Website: apple
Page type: address-validator
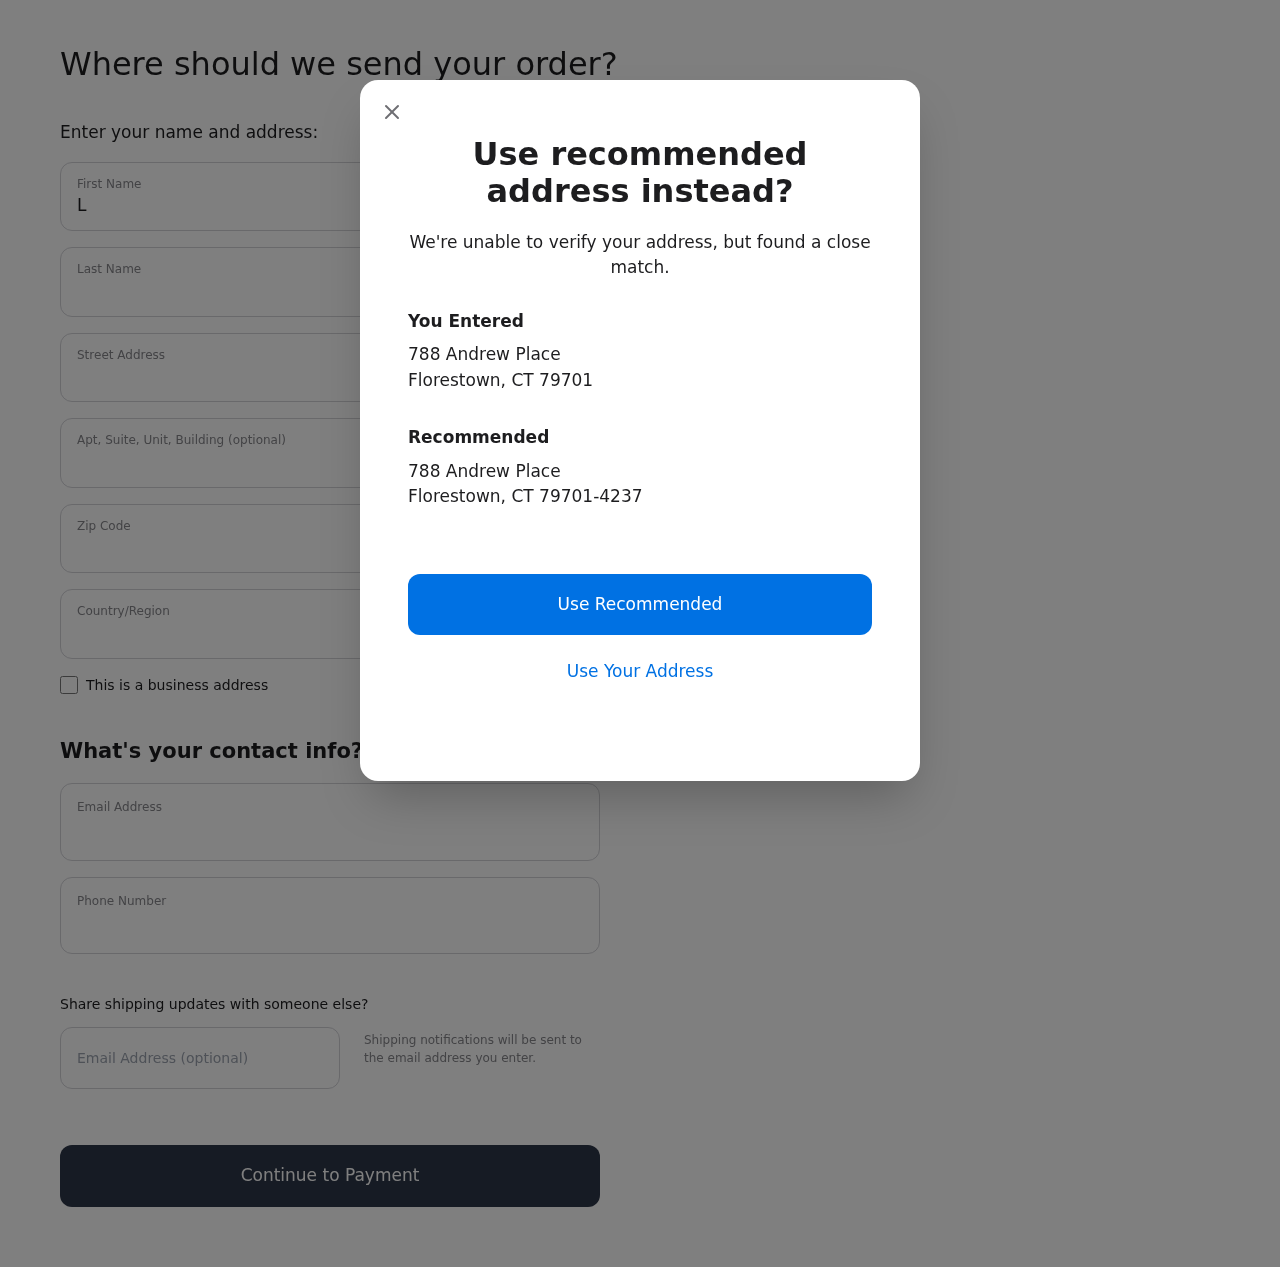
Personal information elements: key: PII_CITY
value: Florestown
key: PII_COUNTRY
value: United States
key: PII_EMAIL
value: laura.davies@gmail.com
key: PII_FIRSTNAME
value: Laura
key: PII_GIFT_EMAIL
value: tammyhayes@yahoo.com
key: PII_LASTNAME
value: Davies
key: PII_PHONE
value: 4492057645
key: PII_POSTCODE
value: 79701
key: PII_POSTCODE_FULL
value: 79701-4237
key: PII_STATE_ABBR
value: CT
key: PII_STREET
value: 788 Andrew Place
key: PII_CITY2
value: Florestown
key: PII_STATE_ABBR2
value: CT